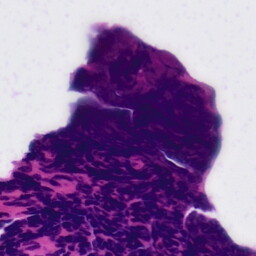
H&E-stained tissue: Tonsil